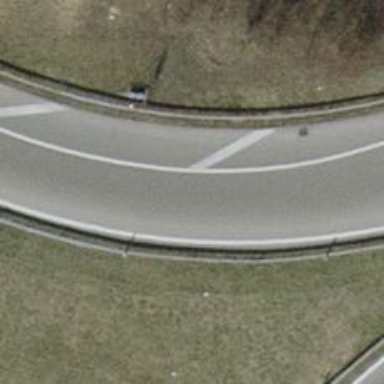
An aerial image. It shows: Asphalt motorway link.